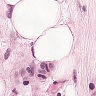
Metastatic tissue present: yes